Question: I am using Cycle2 with a carousel pager, in the same way as this demo: <URL>
Currently the active slide in the demo is on the left unless you are on the last few slides. What I would like is:
1. for the active slide to start on the left, on slide 1
2. then when slide 2 is clicked, the thumbnails don't move but the second thumbnail shows as active.
3. When slide 3 is clicked, the thumbnails don't move but the third thumbnail (in the middle) becomes active).
4. When slide 4 is clicked, all thumbnails move one to left and fourth thumbnail (now in the middle) is active.
5. Same as above for slides 5, 6, 7.
6. When slide 8 is clicked, thumbnails don't move but eighth thumbnail becomes active (now second from right)
7. When slide 9 is clicked, thumbnails don't move but ninth thumbnail become active (the last thumbnail on right).
See diagram:

I have copied the demo to a jsfiddle here: <URL> and this does not work because you can't access the last slides and there is space on the left at the beginning.
I assume I may need to change the plugin carousel script - <URL> - for my needs but really not sure where to start! Thank you so much for any help.
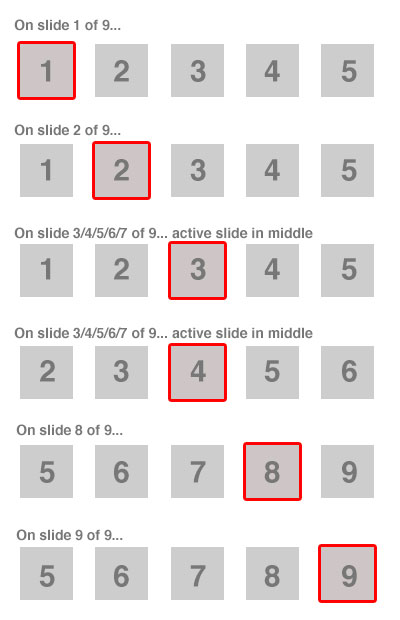
Answer: The thing you will have to do is edit the jquery.cycle2.carousel.js file, and change the transition function. I hard-coded the offset, but you can probably code it to be based off of the percentage that you give it if you want.
Here are the main changes:
'''
var offset = 2; //Set the offset of your carousel, for 5 it will be 2.
//Use this offset to calculate the max and min slide locations.
var maxCurr = opts.slideCount - (opts.carouselVisible - offset);
var minCurr = opts.slideCount - (opts.carouselVisible + offset);
...
//Add the following conditions to account for the new minCurr
else if (hops > 0 && opts.nextSlide <= minCurr){
hops = 0;
}
else if (hops < 0 && opts.currSlide <= minCurr){
hops = 0;
}
else if (hops > 0 && opts.currSlide < minCurr && opts.nextSlide > minCurr){
hops = opts.nextSlide - minCurr;
}
else if (hops < 0 && opts.nextSlide < minCurr){
hops = opts.nextSlide - minCurr;
}
'''
See the working fiddle here: <URL>